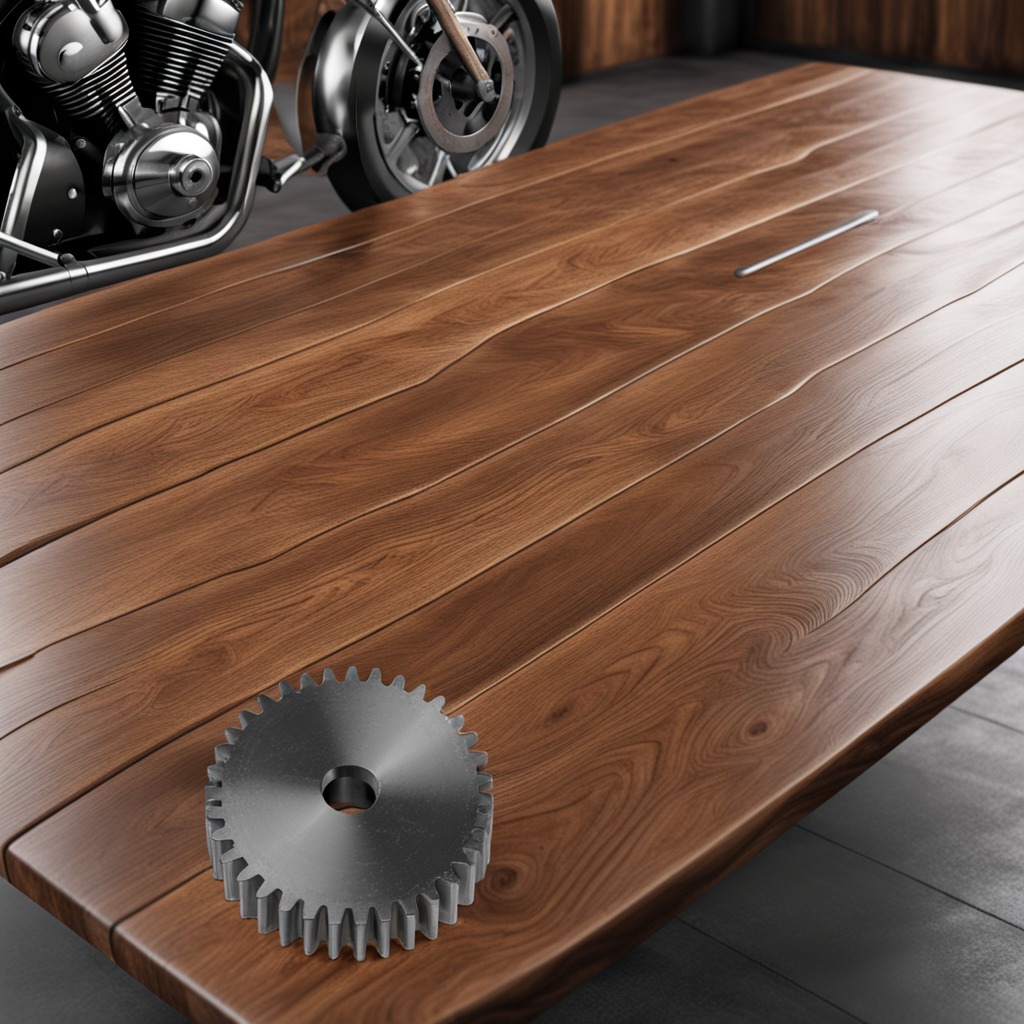
A steel gear with teeth is lying on an oil-spilled wooden table in a vintage motorcycle garage.